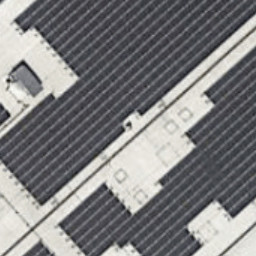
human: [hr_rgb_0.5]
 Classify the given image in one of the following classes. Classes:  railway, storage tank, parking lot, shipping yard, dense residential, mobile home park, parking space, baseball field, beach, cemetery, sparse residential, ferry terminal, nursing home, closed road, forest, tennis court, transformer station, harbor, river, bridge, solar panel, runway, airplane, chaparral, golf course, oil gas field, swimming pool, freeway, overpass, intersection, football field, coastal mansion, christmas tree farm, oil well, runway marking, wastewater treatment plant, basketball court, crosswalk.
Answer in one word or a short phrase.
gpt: solar panel